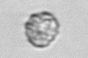
Label: coccolithophorid